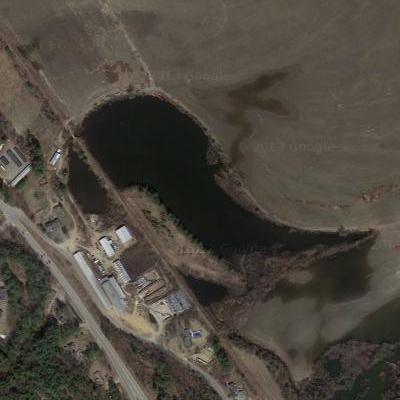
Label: dRiverLake